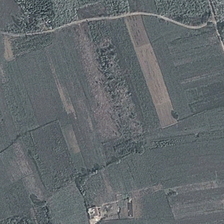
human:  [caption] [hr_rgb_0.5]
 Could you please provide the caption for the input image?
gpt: many pieces of green farmlands are together .

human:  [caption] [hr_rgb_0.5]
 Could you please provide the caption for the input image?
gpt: many pieces of green farmlands are together .

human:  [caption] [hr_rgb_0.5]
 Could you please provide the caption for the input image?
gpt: many pieces of green farmlands are together .

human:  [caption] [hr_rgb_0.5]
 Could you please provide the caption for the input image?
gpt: many pieces of green farmlands are together .

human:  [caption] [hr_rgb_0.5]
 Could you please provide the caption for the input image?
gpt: many pieces of green farmlands are together .